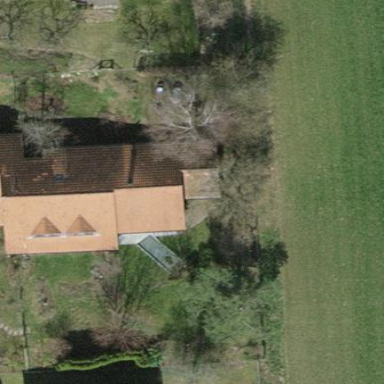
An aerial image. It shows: Building with tile roof.